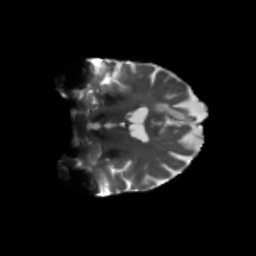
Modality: T2w
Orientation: coronal
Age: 76
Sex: female
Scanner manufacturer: siemens
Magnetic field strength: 3 T
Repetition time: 5.47 s
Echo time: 0.0854 s